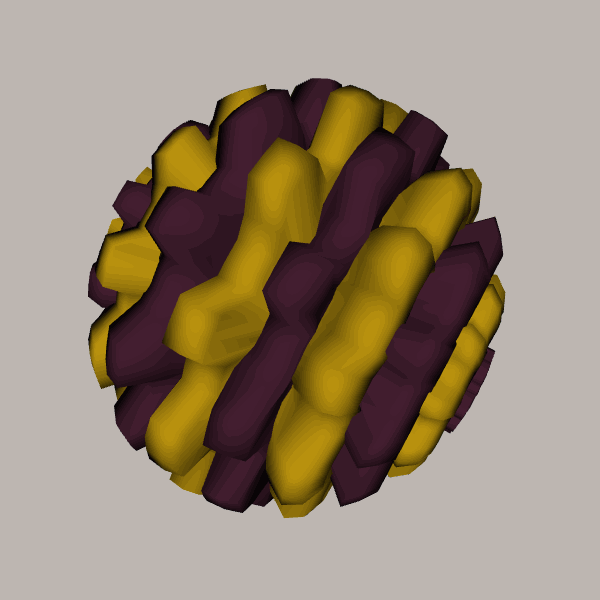
Background: light